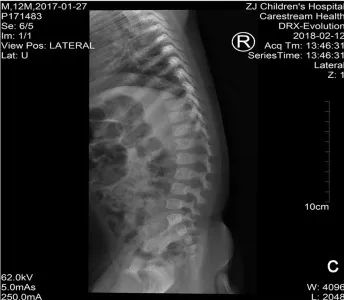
The magnetic resonance imaging (MRI) and X-ray images of the Coffin-Lowry syndrome case. Cervical and spinal canal X-ray photographs.
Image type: radiology (x_ray)